Question: I am wondering how should I implement a nice soft thresholding function kernel in CUDA?
The soft thresholding function is like following:

where lambda is the threshold, and x is the input vector or matrix. Suppose they are both real.
I prefer an existing code sample that runs reliably. I am reluctant to start from scratch. Anyone has done this before? Or knows where can I find a good sample code?
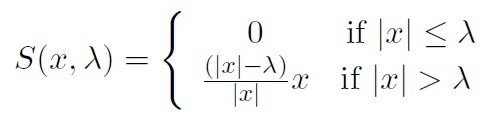
Answer: The two solutions proposed in the comments above, set up for an elementwise processing, are the following:
'''
__global__ void myKernel1(float* __restrict__ x, float lambda, const int N)
{
int tid = threadIdx.x + blockIdx.x * blockDim.x;
if (tid < N) {
float xa = fabs(x[tid]);
x[tid] = (xa > lambda) ? x[tid] * ((xa - lambda) / xa) : 0;
}
}
'''
and
'''
__global__ void myKernel2(float* __restrict__ x, float lambda, const int N)
{
int tid = threadIdx.x + blockIdx.x * blockDim.x;
if (tid < N) {
float xa = fabs(x[tid]);
x[tid] = signbit(lambda-xa)*copysign(xa-lambda,x[tid]);
}
}
'''
The disassembled codes for the two solutions are reported below. As noticed also by @njuffa, the second one seems to be in principle less burdened than the first one due to the lacking 'x/|x|' division. However, as also noticed by @njuffa, this scenario will be likely memory bound rather than compute bound. However, perhaps this analysis gives indication that the second solution is preferrable when implemented as '__device__' functions for non-elementwise computationS.
'''
code for sm_21
Function : _Z9myKernel1Pffi
.headerflags @"EF_CUDA_SM20 EF_CUDA_PTX_SM(EF_CUDA_SM20)"
/*0000*/ MOV R1, c[0x1][0x100]; /* 0x2800440400005de4 */
/*0008*/ S2R R0, SR_CTAID.X; /* 0x2c00000094001c04 */
/*0010*/ S2R R3, SR_TID.X; /* 0x2c0000008400dc04 */
/*0018*/ IMAD R0, R0, c[0x0][0x8], R3; /* 0x2006400020001ca3 */
/*0020*/ ISETP.GE.AND P0, PT, R0, c[0x0][0x2c], PT; /* 0x1b0e4000b001dc23 */
/*0028*/ @P0 EXIT ; /* 0x80000000000001e7 */
/*0030*/ MOV32I R3, 0x4; /* 0x180000001000dde2 */
/*0038*/ SSY 0x90; /* 0x6000000140000007 */
/*0040*/ IMAD R16.CC, R0, R3, c[0x0][0x20]; /* 0x2007800080041ca3 */
/*0048*/ IMAD.HI.X R17, R0, R3, c[0x0][0x24]; /* 0x2086800090045ce3 */
/*0050*/ LD.E R2, [R16]; /* 0x8400000001009c85 */
/*0058*/ FSETP.GT.AND P0, PT, |R2|, c[0x0][0x28], PT; /* 0x220e4000a021dc80 */
/*0060*/ F2F.F32.F32 R5, |R2|; /* 0x1000000009215c44 */
/*0068*/ @P0 BRA 0x78; /* 0x40000000200001e7 */
/*0070*/ MOV.S R0, RZ; /* 0x28000000fc001df4 */
/*0078*/ FADD R4, |R2|, -c[0x0][0x28]; /* 0x50004000a0211d80 */
/*0080*/ JCAL 0x0; /* 0x1000000000010007 */
/*0088*/ FMUL.S R0, R2, R4; /* 0x5800000010201c10 */
/*0090*/ ST.E [R16], R0; /* 0x9400000001001c85 */
/*0098*/ EXIT ; /* 0x8000000000001de7 */
.................................
Function : __cuda_sm20_div_rn_noftz_f32_slowpath
.headerflags @"EF_CUDA_SM20 EF_CUDA_PTX_SM(EF_CUDA_SM20)"
/*0000*/ SHL R0, R4, 0x1; /* 0x6000c00004401c03 */
/*0008*/ MOV32I R6, 0x1; /* 0x1800000004019de2 */
/*0010*/ SHL R3, R5, 0x1; /* 0x6000c0000450dc03 */
/*0018*/ IMAD.U32.U32.HI R0, R0, 0x100, -R6; /* 0x200cc00400001d43 */
/*0020*/ ISETP.GT.U32.AND P0, PT, R0, 0xfd, PT; /* 0x1a0ec003f401dc03 */
/*0028*/ IMAD.U32.U32.HI R3, R3, 0x100, -R6; /* 0x200cc0040030dd43 */
/*0030*/ ISETP.GT.U32.OR P0, PT, R3, 0xfd, P0; /* 0x1a20c003f431dc03 */
/*0038*/ @!P0 BRA 0x178; /* 0x40000004e00021e7 */
/*0040*/ FSETP.LE.AND P0, PT, |R4|, +INF , PT; /* 0x218edfe00041dc80 */
/*0048*/ @!P0 BRA 0x60; /* 0x40000000400021e7 */
/*0050*/ FSETP.LE.AND P0, PT, |R5|, +INF , PT; /* 0x218edfe00051dc80 */
/*0058*/ @P0 BRA 0x70; /* 0x40000000400001e7 */
/*0060*/ FADD R4, R4, R5; /* 0x5000000014411c00 */
/*0068*/ BRA 0x370; /* 0x4000000c00001de7 */
/*0070*/ SHL R7, R5, 0x1; /* 0x6000c0000451dc03 */
/*0078*/ SHL R6, R4, 0x1; /* 0x6000c00004419c03 */
/*0080*/ ISETP.EQ.U32.AND P2, PT, R7, RZ, PT; /* 0x190e0000fc75dc03 */
/*0088*/ ISETP.EQ.U32.AND P1, PT, R6, RZ, PT; /* 0x190e0000fc63dc03 */
/*0090*/ PSETP.AND.AND P0, PT, P1, P2, PT; /* 0x0c0e00000811dc04 */
/*0098*/ @P0 BRA 0xc0; /* 0x40000000800001e7 */
/*00a0*/ FSETP.EQ.AND P3, PT, |R4|, +INF , PT; /* 0x210edfe00047dc80 */
/*00a8*/ FSETP.EQ.AND P0, PT, |R5|, +INF , PT; /* 0x210edfe00051dc80 */
/*00b0*/ @!P3 BRA 0xd8; /* 0x4000000080002de7 */
/*00b8*/ @!P0 BRA 0xd8; /* 0x40000000600021e7 */
/*00c0*/ MOV32I R0, 0xffc00000; /* 0x1bff000000001de2 */
/*00c8*/ MUFU.RSQ R4, R0; /* 0xc800000014011c00 */
/*00d0*/ BRA 0x370; /* 0x4000000a60001de7 */
/*00d8*/ PSETP.OR.AND P0, PT, P0, P1, PT; /* 0x0c0e00004401dc04 */
/*00e0*/ @!P0 BRA 0x100; /* 0x40000000600021e7 */
/*00e8*/ LOP.XOR R0, R5, R4; /* 0x6800000010501c83 */
/*00f0*/ LOP32I.AND R4, R0, 0x80000000; /* 0x3a00000000011c02 */
/*00f8*/ BRA 0x370; /* 0x40000009c0001de7 */
/*0100*/ PSETP.OR.AND P0, PT, P3, P2, PT; /* 0x0c0e00004831dc04 */
/*0108*/ @!P0 BRA 0x130; /* 0x40000000800021e7 */
/*0110*/ LOP.XOR R0, R5, R4; /* 0x6800000010501c83 */
/*0118*/ LOP32I.AND R0, R0, 0x80000000; /* 0x3a00000000001c02 */
/*0120*/ LOP32I.OR R4, R0, 0x7f800000; /* 0x39fe000000011c42 */
/*0128*/ BRA 0x370; /* 0x4000000900001de7 */
/*0130*/ ISETP.GE.AND P1, PT, R0, RZ, PT; /* 0x1b0e0000fc03dc23 */
/*0138*/ ISETP.GE.AND P0, PT, R3, RZ, PT; /* 0x1b0e0000fc31dc23 */
/*0140*/ @!P1 MOV32I R6, 0xffffffc0; /* 0x1bffffff0001a5e2 */
/*0148*/ @!P1 FFMA R4, R4, 1.84467440737095520000e+019, RZ; /* 0x307ed7e000412400 */
/*0150*/ @P1 MOV R6, RZ; /* 0x28000000fc0185e4 */
/*0158*/ @P0 BRA 0x180; /* 0x40000000800001e7 */
/*0160*/ FFMA R5, R5, 1.84467440737095520000e+019, RZ; /* 0x307ed7e000515c00 */
/*0168*/ IADD R6, R6, 0x40; /* 0x4800c00100619c03 */
/*0170*/ BRA 0x180; /* 0x4000000020001de7 */
/*0178*/ MOV R6, RZ; /* 0x28000000fc019de4 */
/*0180*/ IADD R7, R3, -0x7e; /* 0x4800fffe0831dc03 */
/*0188*/ MOV32I R9, 0x3f800000; /* 0x18fe000000025de2 */
/*0190*/ ISCADD R7, -R7, R5, 0x17; /* 0x410000001471dee3 */
/*0198*/ ISUB R3, R0, R3; /* 0x480000000c00dd03 */
/*01a0*/ MUFU.RCP R8, R7; /* 0xc800000010721c00 */
/*01a8*/ IADD R5, R0, -0x7e; /* 0x4800fffe08015c03 */
/*01b0*/ FFMA R9, -R7, R8, R9; /* 0x3012000020725e00 */
/*01b8*/ ISCADD R4, -R5, R4, 0x17; /* 0x4100000010511ee3 */
/*01c0*/ FFMA R5, R8, R9, R8; /* 0x3010000024815c00 */
/*01c8*/ FFMA R8, R4, R5, RZ; /* 0x307e000014421c00 */
/*01d0*/ FFMA R9, -R7, R8, R4; /* 0x3008000020725e00 */
/*01d8*/ FFMA R8, R9, R5, R8; /* 0x3010000014921c00 */
/*01e0*/ FFMA R7, -R7, R8, R4; /* 0x300800002071de00 */
/*01e8*/ FFMA R4, R7, R5, R8; /* 0x3010000014711c00 */
/*01f0*/ SHL R9, R4, 0x1; /* 0x6000c00004425c03 */
/*01f8*/ SHR.U32 R9, R9, 0x18; /* 0x5800c00060925c03 */
/*0200*/ IADD R0, R3, R9; /* 0x4800000024301c03 */
/*0208*/ IADD R6, R6, R0; /* 0x4800000000619c03 */
/*0210*/ IADD R0, R6, -0x1; /* 0x4800fffffc601c03 */
/*0218*/ ISETP.GT.U32.AND P0, PT, R0, 0xfd, PT; /* 0x1a0ec003f401dc03 */
/*0220*/ @P0 BRA 0x240; /* 0x40000000600001e7 */
/*0228*/ ISUB R0, R6, R9; /* 0x4800000024601d03 */
/*0230*/ ISCADD R4, R0, R4, 0x17; /* 0x4000000010011ee3 */
/*0238*/ BRA 0x370; /* 0x40000004c0001de7 */
/*0240*/ ISETP.LE.AND P0, PT, R6, 0xfe, PT; /* 0x198ec003f861dc23 */
/*0248*/ @P0 BRA 0x268; /* 0x40000000600001e7 */
/*0250*/ LOP32I.AND R0, R4, 0x80000000; /* 0x3a00000000401c02 */
/*0258*/ LOP32I.OR R4, R0, 0x7f800000; /* 0x39fe000000011c42 */
/*0260*/ BRA 0x370; /* 0x4000000420001de7 */
/*0268*/ ISETP.GT.AND P0, PT, R6, RZ, PT; /* 0x1a0e0000fc61dc23 */
/*0270*/ @P0 BRA 0x370; /* 0x40000003e00001e7 */
/*0278*/ ISETP.GE.AND P0, PT, R6, -0x18, PT; /* 0x1b0effffa061dc23 */
/*0280*/ @P0 BRA 0x298; /* 0x40000000400001e7 */
/*0288*/ LOP32I.AND R4, R4, 0x80000000; /* 0x3a00000000411c02 */
/*0290*/ BRA 0x370; /* 0x4000000360001de7 */
/*0298*/ FFMA.RP R3, R7, R5, R8; /* 0x311000001470dc00 */
/*02a0*/ FFMA.RM R0, R7, R5, R8; /* 0x3090000014701c00 */
/*02a8*/ FFMA.RZ R5, R7, R5, R8; /* 0x3190000014715c00 */
/*02b0*/ FSET.NEU.AND R3, R0, R3, PT; /* 0x168e00000c00dc00 */
/*02b8*/ I2I.S32.S32 R7, -R6; /* 0x1c0000001921df84 */
/*02c0*/ LOP32I.AND R5, R5, 0x7fffff; /* 0x3801fffffc515c02 */
/*02c8*/ ISETP.EQ.AND P0, PT, R7, RZ, PT; /* 0x190e0000fc71dc23 */
/*02d0*/ LOP32I.AND R0, R4, 0x80000000; /* 0x3a00000000401c02 */
/*02d8*/ I2I.S32.S32 R3, -R3; /* 0x1c0000000d20df84 */
/*02e0*/ I2I.S32.S32 R4, -R6; /* 0x1c00000019211f84 */
/*02e8*/ LOP32I.OR R7, R5, 0x800000; /* 0x380200000051dc42 */
/*02f0*/ @P0 BRA.U 0x328; /* 0x40000000c00081e7 */
/*02f8*/ @!P0 IADD R5, R6, 0x20; /* 0x4800c00080616003 */
/*0300*/ @!P0 SHL R5, R7, R5; /* 0x6000000014716003 */
/*0308*/ @!P0 ICMP.EQ.U32 R5, RZ, 0x1, R5; /* 0x310ac00007f16003 */
/*0310*/ @!P0 SHR.U32 R7, R7, R4; /* 0x580000001071e003 */
/*0318*/ @!P0 LOP.OR R3, R3, R5; /* 0x680000001430e043 */
/*0320*/ NOP; /* 0x4000000000001de4 */
/*0328*/ SHL R4, R7, 0x1e; /* 0x6000c00078711c03 */
/*0330*/ SHR.U32 R5, R4, 0x1f; /* 0x5800c0007c415c03 */
/*0338*/ LOP.AND R4, R7, 0x1; /* 0x6800c00004711c03 */
/*0340*/ LOP.OR R3, R3, R5; /* 0x680000001430dc43 */
/*0348*/ LOP.AND R3, R4, R3; /* 0x680000000c40dc03 */
/*0350*/ SHR.U32 R4, R7, 0x1; /* 0x5800c00004711c03 */
/*0358*/ ISETP.NE.U32.AND P0, PT, R3, RZ, PT; /* 0x1a8e0000fc31dc03 */
/*0360*/ @P0 IADD R4, R4, 0x1; /* 0x4800c00004410003 */
/*0368*/ LOP.OR R4, R0, R4; /* 0x6800000010011c43 */
/*0370*/ RET ; /* 0x9000000000001de7 */
......................................................
Function : __cuda_sm20_div_rn_f32
.headerflags @"EF_CUDA_SM20 EF_CUDA_PTX_SM(EF_CUDA_SM20)"
/*0000*/ MUFU.RCP R3, R5; /* 0xc80000001050dc00 */
/*0008*/ MOV32I R6, 0x3f800000; /* 0x18fe000000019de2 */
/*0010*/ LOP32I.AND R0, R4, 0x7fffff; /* 0x3801fffffc401c02 */
/*0018*/ FFMA.FTZ R6, -R5, R3, R6; /* 0x300c00000c519e40 */
/*0020*/ LOP32I.OR R0, R0, 0x3f800000; /* 0x38fe000000001c42 */
/*0028*/ FFMA.FTZ R3, R3, R6, R3; /* 0x300600001830dc40 */
/*0030*/ FFMA.FTZ R6, R0, R3, RZ; /* 0x307e00000c019c40 */
/*0038*/ FFMA.FTZ R7, -R5, R6, R0; /* 0x300000001851de40 */
/*0040*/ FFMA.FTZ R6, R7, R3, R6; /* 0x300c00000c719c40 */
/*0048*/ FFMA.FTZ R0, -R5, R6, R0; /* 0x3000000018501e40 */
/*0050*/ LOP32I.AND R7, R4, 0xff800000; /* 0x3bfe00000041dc02 */
/*0058*/ FFMA.FTZ R6, R0, R3, R6; /* 0x300c00000c019c40 */
/*0060*/ FFMA.FTZ R0, R6, R7, RZ; /* 0x307e00001c601c40 */
/*0068*/ LOP32I.AND R3, R0, 0x7fffffff; /* 0x39fffffffc00dc02 */
/*0070*/ MOV32I R6, 0x7effffef; /* 0x19fbffffbc019de2 */
/*0078*/ IADD32I R3, R3, -0x800010; /* 0x0bfdffffc030dc02 */
/*0080*/ ISETP.GT.U32.AND P0, PT, R3, R6, PT; /* 0x1a0e00001831dc03 */
/*0088*/ @!P0 BRA 0xa8; /* 0x40000000600021e7 */
/*0090*/ JCAL 0x0; /* 0x1000000000010007 */
/*0098*/ MOV R0, R4; /* 0x2800000010001de4 */
/*00a0*/ NOP; /* 0x4000000000001de4 */
/*00a8*/ MOV R4, R0; /* 0x2800000000011de4 */
/*00b0*/ RET ; /* 0x9000000000001de7 */
.......................................
'''
'''
code for sm_21
Function : _Z9myKernel2Pffi
.headerflags @"EF_CUDA_SM20 EF_CUDA_PTX_SM(EF_CUDA_SM20)"
/*0000*/ MOV R1, c[0x1][0x100]; /* 0x2800440400005de4 */
/*0008*/ S2R R0, SR_CTAID.X; /* 0x2c00000094001c04 */
/*0010*/ S2R R2, SR_TID.X; /* 0x2c00000084009c04 */
/*0018*/ IMAD R0, R0, c[0x0][0x8], R2; /* 0x2004400020001ca3 */
/*0020*/ ISETP.GE.AND P0, PT, R0, c[0x0][0x2c], PT; /* 0x1b0e4000b001dc23 */
/*0028*/ @P0 BRA.U 0x98; /* 0x40000001a00081e7 */
/*0030*/ @!P0 MOV32I R3, 0x4; /* 0x180000001000e1e2 */
/*0038*/ @!P0 IMAD R2.CC, R0, R3, c[0x0][0x20]; /* 0x200780008000a0a3 */
/*0040*/ @!P0 IMAD.HI.X R3, R0, R3, c[0x0][0x24]; /* 0x208680009000e0e3 */
/*0048*/ @!P0 LD.E R0, [R2]; /* 0x8400000000202085 */
/*0050*/ @!P0 FADD R5, |R0|, -c[0x0][0x28]; /* 0x50004000a0016180 */
/*0058*/ @!P0 FADD R4, -|R0|, c[0x0][0x28]; /* 0x50004000a0012280 */
/*0060*/ @!P0 LOP32I.AND R0, R0, 0x80000000; /* 0x3a00000000002002 */
/*0068*/ @!P0 LOP32I.AND R5, R5, 0x7fffffff; /* 0x39fffffffc516002 */
/*0070*/ @!P0 SHR.U32 R4, R4, 0x1f; /* 0x5800c0007c412003 */
/*0078*/ @!P0 LOP.OR R5, R0, R5; /* 0x6800000014016043 */
/*0080*/ @!P0 I2F.F32.S32 R0, R4; /* 0x1800000011202204 */
/*0088*/ @!P0 FMUL R0, R0, R5; /* 0x5800000014002000 */
/*0090*/ @!P0 ST.E [R2], R0; /* 0x9400000000202085 */
/*0098*/ EXIT ; /* 0x8000000000001de7 */
.................................
'''
A follow-up of this post has appeared in <URL>.